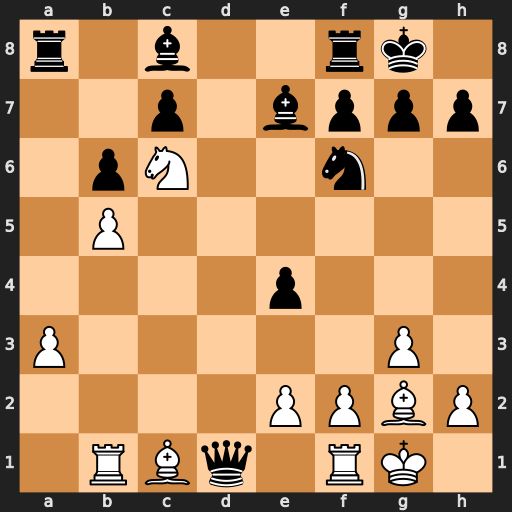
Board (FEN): r1b2rk1/2p1bppp/1pN2n2/1P6/4p3/P5P1/4PPBP/1RBq1RK1
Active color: w
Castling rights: -
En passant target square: -
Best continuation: Nxe7+ Kh8 Rxd1